Question: Recently I added a new entity into my Core Data model, so I created a new version for the model and a mapping model for it. However, now my NSPersistentDocument crashes with no obvious reason:
'''
NSDictionary *options = [NSDictionary dictionaryWithObjectsAndKeys:[NSNumber numberWithBool:YES], NSMigratePersistentStoresAutomaticallyOption,
[NSNumber numberWithBool:YES], NSInferMappingModelAutomaticallyOption, nil];
BOOL success = [self configurePersistentStoreCoordinatorForURL:storeURL ofType:typeName modelConfiguration:nil storeOptions:options error:error]; // Line that crashes
'''
The console logs:
> *** -[NSCFArray insertObject:atIndex:]: attempt to insert nil
Here is the stack trace if it helps:

Removing the mapping model doesn't help, so I guess its because the document tries to load the wrong/none data model but I haven't found a way to say that it should use a given data model.
When I use my own Core Data abstraction class for iOS, everything is fine. So the root of all evil seems to be 'NSPersistentDocument'. Actually I don't want to switch back to NSDocument and have to implement the Core Data handling myself again, so any help is really appreciated!
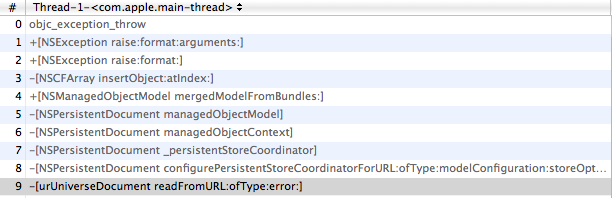
Answer: You've probably made a change to the model that the automatic or "inferred" migration cannot handle. You will probably have to supply a mapping model to detail how the migration should be done.
Oh, and make sure that your old and new models are versioned i.e. has a version number. If not, the automatic migration can't tell which model is the old one and which the new.